Field crop: maize
Growth stage: 1
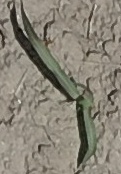
Species: sorghum